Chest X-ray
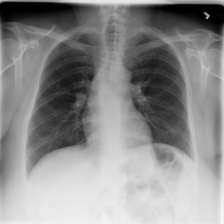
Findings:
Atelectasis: negative
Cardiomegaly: negative
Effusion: negative
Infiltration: positive
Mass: negative
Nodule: negative
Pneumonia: negative
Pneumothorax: negative
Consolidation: negative
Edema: negative
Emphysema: negative
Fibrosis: negative
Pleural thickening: negative
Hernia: negative